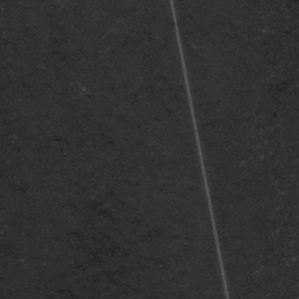
Label: frost